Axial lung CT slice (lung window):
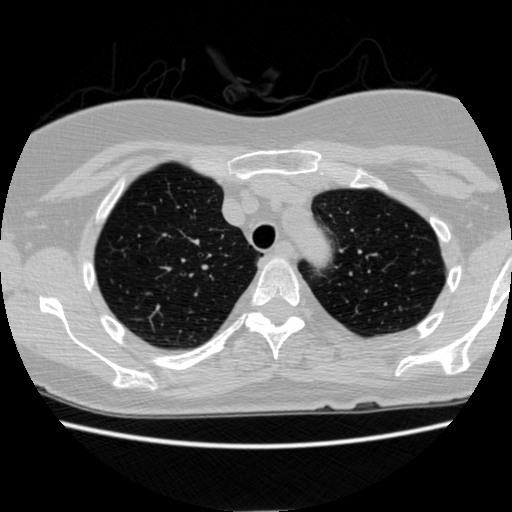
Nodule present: no